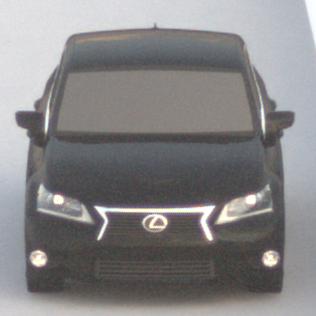
Make: Lexus
Model: GS 250
Detailed model: GS (L10)
Model produced from: 2012/06
Model produced until: 2013/12
Doors: 4
Color: black
Road condition: dry road
Daytime: sunrise or sunset
Contrast: low contrast